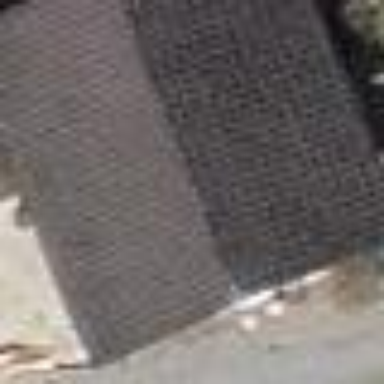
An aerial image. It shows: Garage.